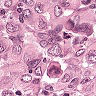
Metastatic tissue present: yes